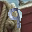
Label: 9